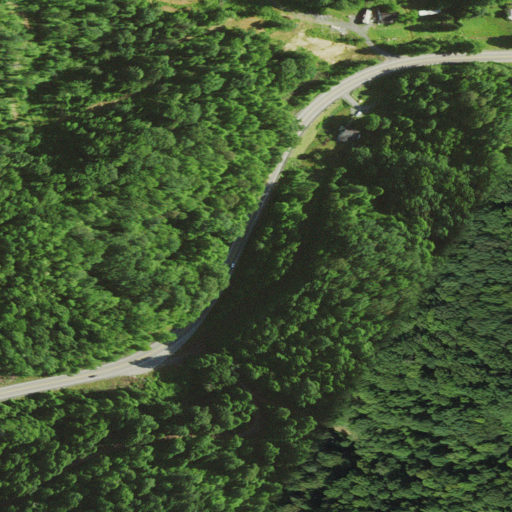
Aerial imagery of gap in West Virginia named Wolf Gap containing deciduous forest, evergreen forest, mixed forest, low intensity development, open development, shrub, medium intensity development, grassland, and pasture